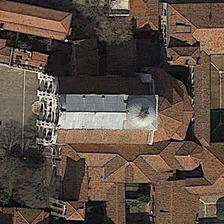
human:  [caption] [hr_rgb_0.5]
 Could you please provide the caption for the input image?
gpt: there is a vast space in front of the grey roof of the church .

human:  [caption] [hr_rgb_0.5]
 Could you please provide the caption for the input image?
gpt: a tall tree was planted in front of the church .

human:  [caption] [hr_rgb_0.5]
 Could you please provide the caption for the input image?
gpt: a tall tree was planted in front of the church .

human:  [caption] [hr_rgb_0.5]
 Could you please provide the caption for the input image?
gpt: there is a vast space in front of the grey roof of the church .

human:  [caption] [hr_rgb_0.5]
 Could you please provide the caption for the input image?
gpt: there is a vast space in front of the grey roof of the church .